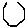
Label: hexagon